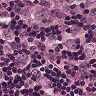
Metastatic tissue present: yes